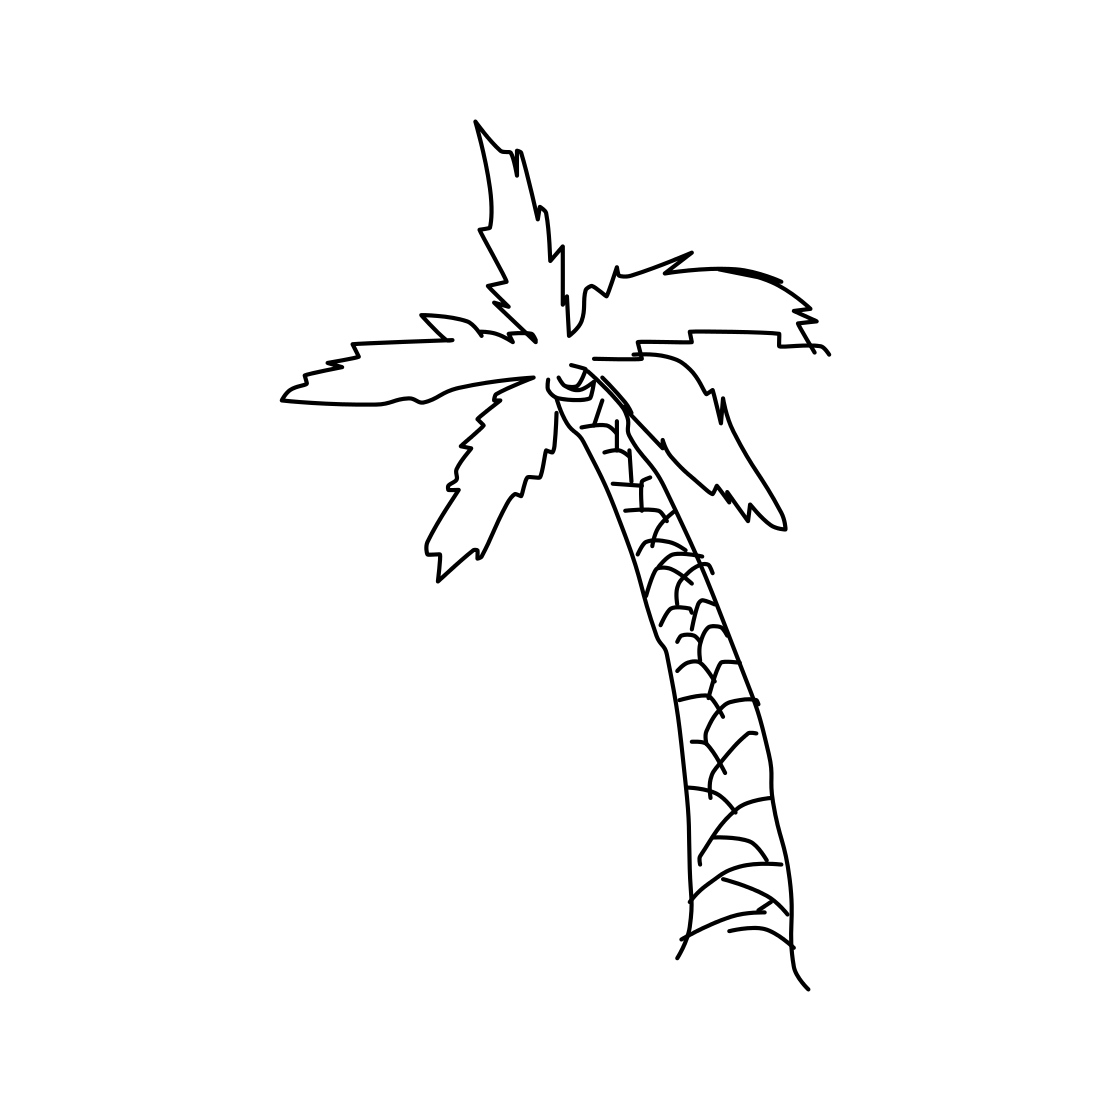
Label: palm tree